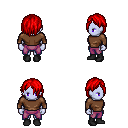
a pixel art fantasy rpg character, female body template, dark elf, purple skin, brown long-sleeve shirt, magenta pants, red bangs hairstyle, black shoes, four views (front, back, left, right), 2x2 character sprite sheet, small pixel art, hard edges, no anti-aliasing